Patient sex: F
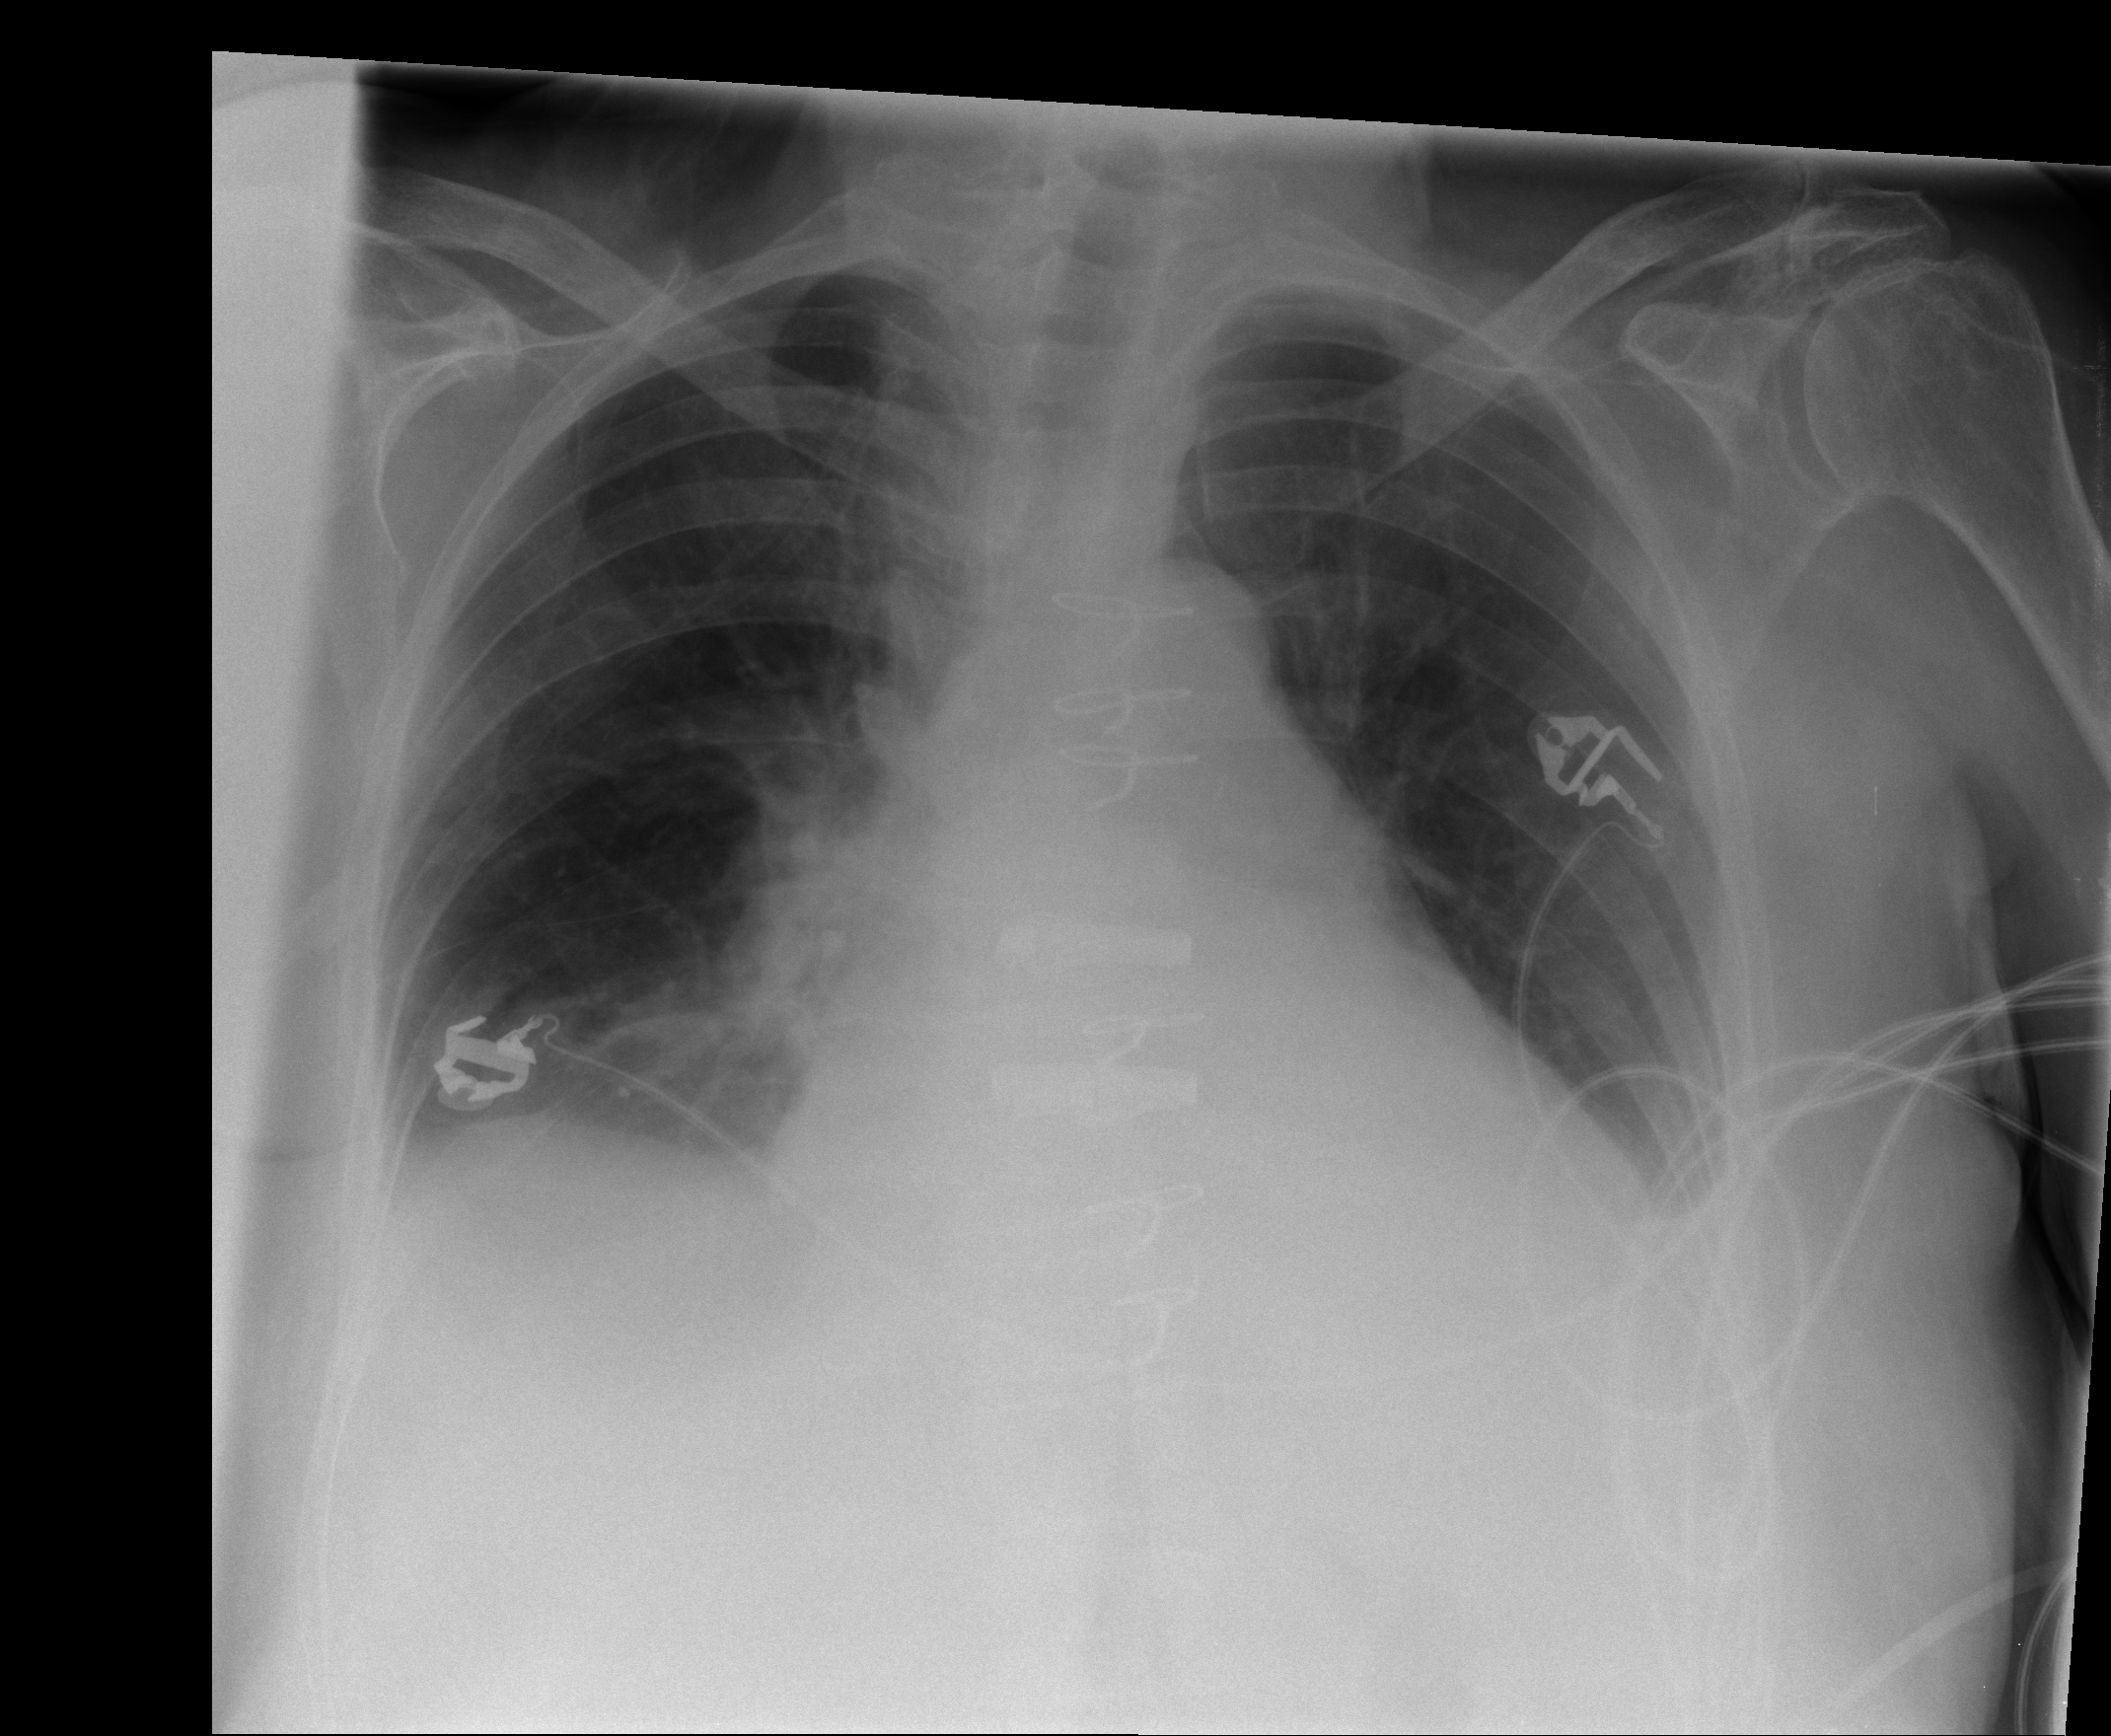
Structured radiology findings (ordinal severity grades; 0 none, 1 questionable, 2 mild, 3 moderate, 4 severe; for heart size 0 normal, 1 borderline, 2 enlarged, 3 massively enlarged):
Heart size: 3
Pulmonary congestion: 0
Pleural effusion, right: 1
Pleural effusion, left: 1
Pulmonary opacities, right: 0
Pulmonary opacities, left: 0
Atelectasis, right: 1
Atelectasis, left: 2